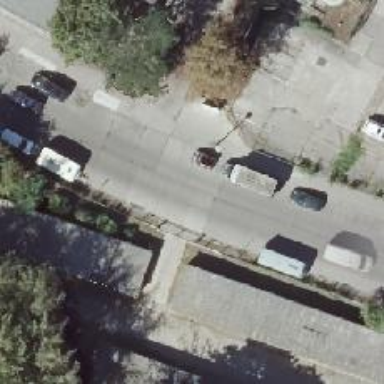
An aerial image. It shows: Residential road with concrete plates surface and sidewalk on the left. There is parallel parking lane on the left side.